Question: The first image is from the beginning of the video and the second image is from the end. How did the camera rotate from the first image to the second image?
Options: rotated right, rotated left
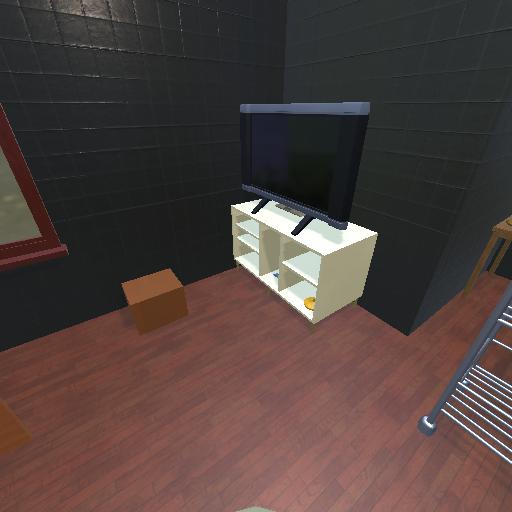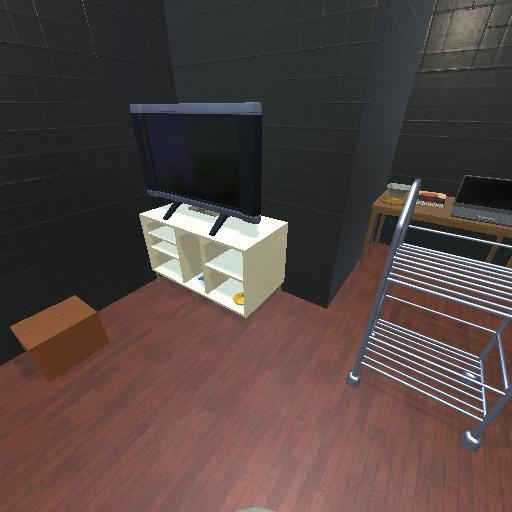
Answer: rotated right